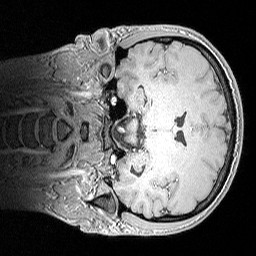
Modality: MP2RAGE
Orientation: coronal
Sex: male
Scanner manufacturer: siemens
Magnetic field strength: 3 T
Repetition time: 5 s
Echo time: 0.00292 s